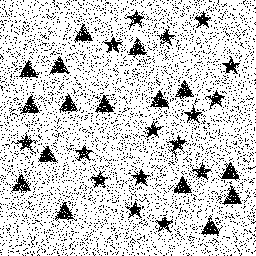
Squares: 0
Triangles: 16
Stars: 16
Total shapes: 32